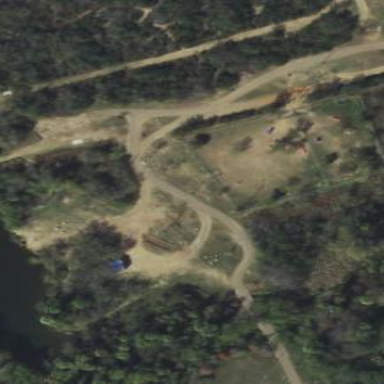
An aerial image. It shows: Dog park for leisure land.